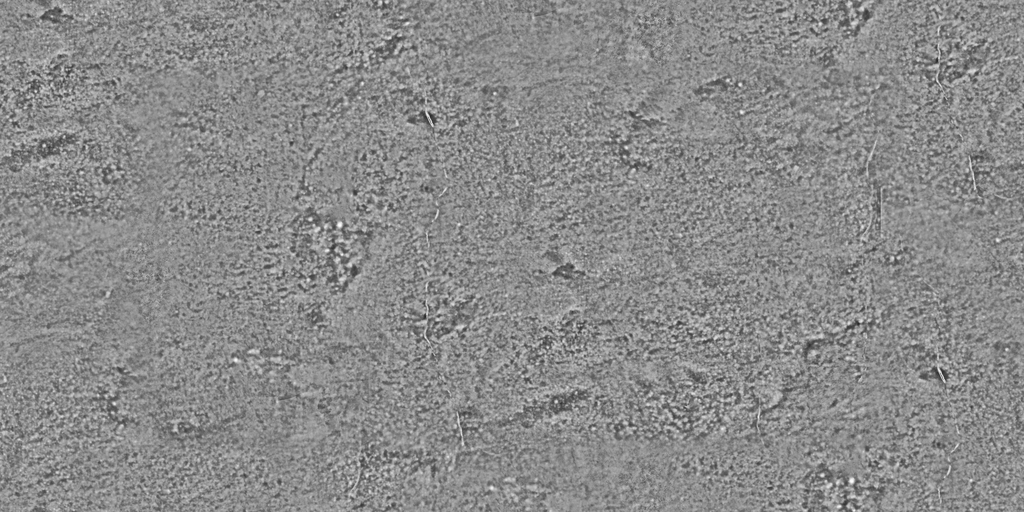
Texture map type: Displacement